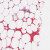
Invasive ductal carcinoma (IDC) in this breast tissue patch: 0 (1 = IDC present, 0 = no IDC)